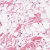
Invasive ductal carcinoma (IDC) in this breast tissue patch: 0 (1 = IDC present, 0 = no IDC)